Question: How can I get below effect?
'''
|--- Hello World ---|
|My data |
|-------------------|
'''
I cannot do it in html.
For example I have code:
'''
<table>
<tr><td>Nabywca:</td></tr>
<tr><td><h2>Test test</h2></td></tr>
</table>
'''
And I want text "Nabywca:" set like this image:

It couldn't be in JS, because I want get It into iText HTML parser to generate PDF from HTML.
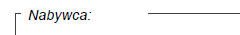
Answer: Try this:
'''
<table>
<tbody>
<tr>
<td style="width:20px;">
<hr/>
</td>
<td>Hello World</td>
<td style="width:20px;">
<hr/>
</td>
</tr>
<tr>
<td colspan='3'>My data</td>
</tr>
</tbody>
</table>
'''
fiddle: <URL>
** UPDATE **
Based upon your comment, what you are looking for is a Fieldset, not a table. Try:
'''
<fieldset>
<legend>
Nabywca
</legend>
My Data
</fieldset>
'''
New fiddle: <URL>